Question: I have a Stacked Area Chart in SSRS 2008 R2.

As you can see, the data labels are swallowed both left and right.
If I change the chart type to any area chart I have the same problem.
If I change to line type, it leaves space between the y axis and the chart.
Do you know any way around this?
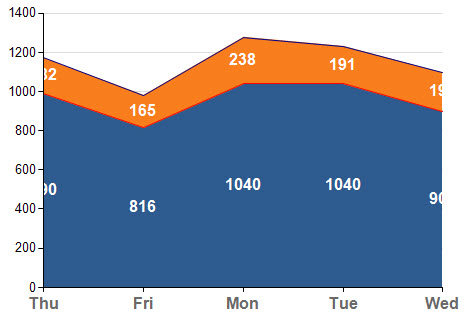
Answer: I couldn't find a real solution to my issue. Playing with the Label, SmartLabels and NoMoveDirections properties didn't affect my chart at all - strange.
So I removed the axis and gave made the fill for the data labels as the corresponding areas. It looks like this:

Better than nothing...